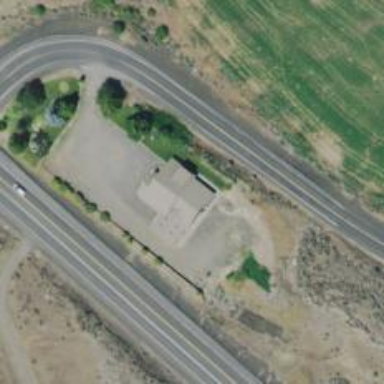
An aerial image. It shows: Veterinary facility.